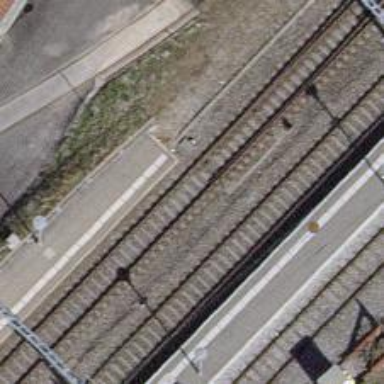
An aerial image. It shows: Railway switch.